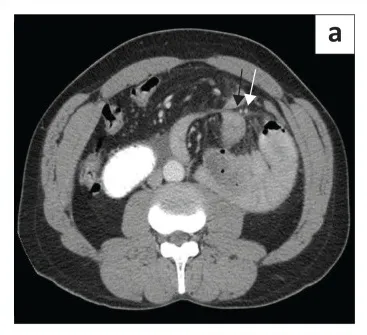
Axial portal venous phase.
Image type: radiology (ct)